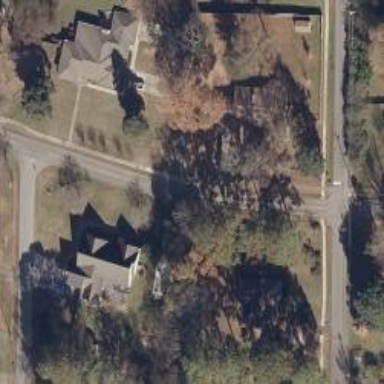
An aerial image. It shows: Residential road with sidewalk on the left.